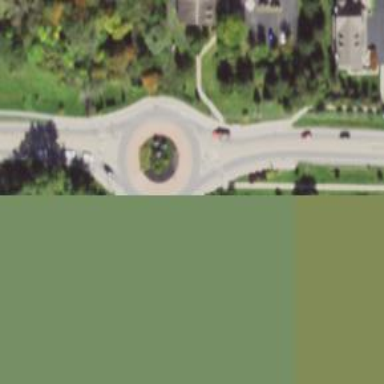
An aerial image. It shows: Tertiary road with asphalt surface leading to roundabout junction.